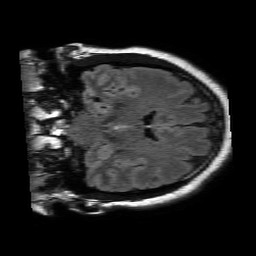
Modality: FLAIR
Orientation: coronal
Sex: male
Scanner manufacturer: philips
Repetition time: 11 s
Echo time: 0.125 s